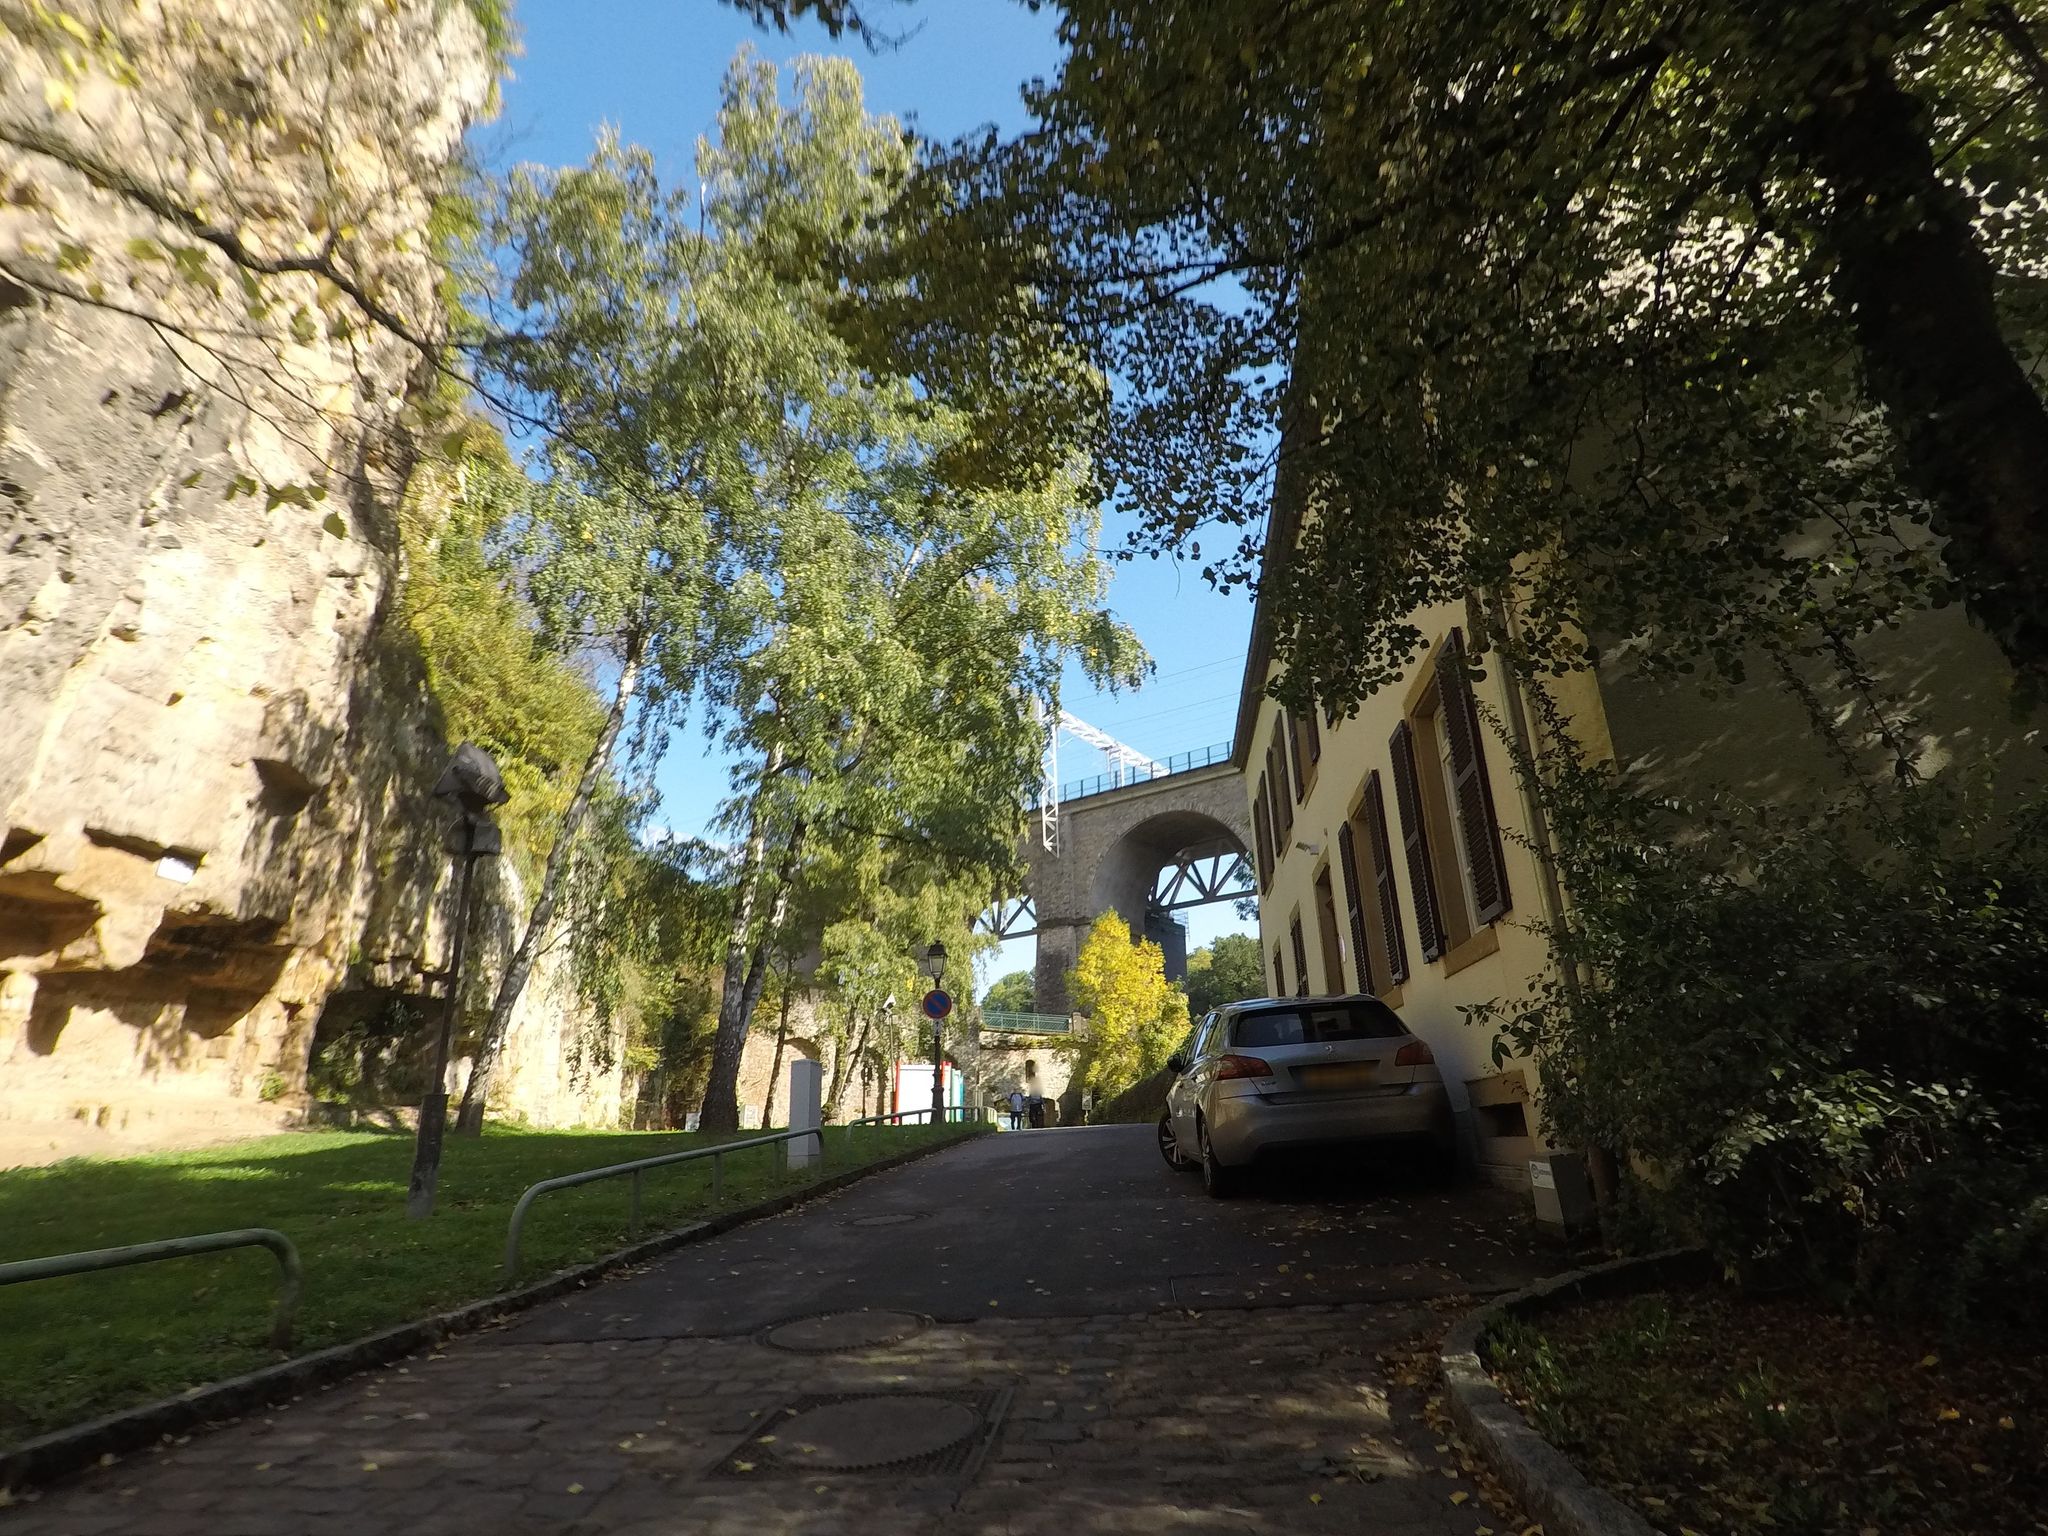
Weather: clear
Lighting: day
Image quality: good
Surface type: walking surface
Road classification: path, living_street
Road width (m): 2
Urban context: urban centre
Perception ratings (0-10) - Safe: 5.1, Lively: 6.88, Beautiful: 8.41, Boring: 6.37, Depressing: 7.63, Wealthy: 6.14